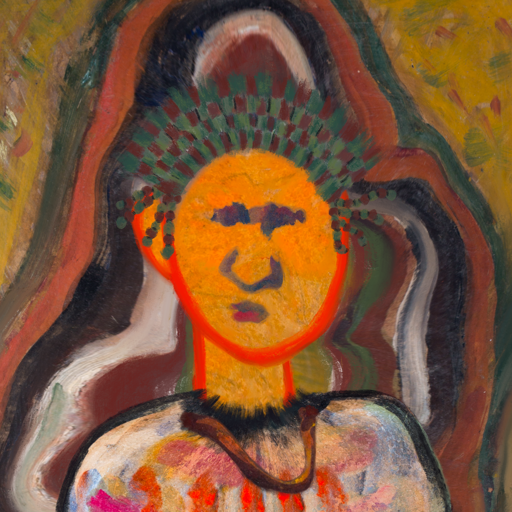
Background: AfterRaid, Head And Neck Front: Sisters, Face Front: In_The_Sun, Bust: Childish, Hair Front: Blank, Head Accessory: After_Raid_Crown, Second Necklace: Comrade, Necklace: Blank, Baby: Blank